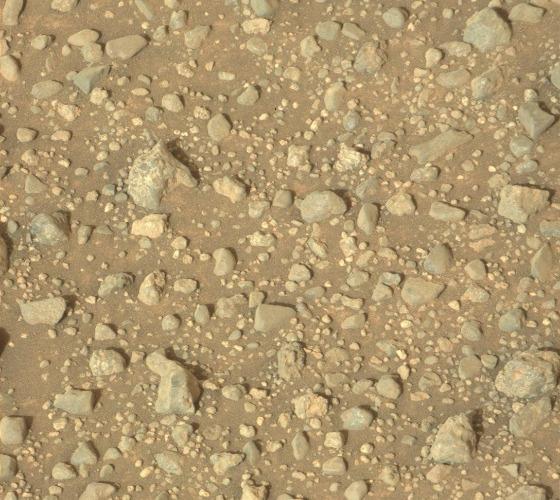
Terrain classes present: Gravel / Sand / Soil, Rock